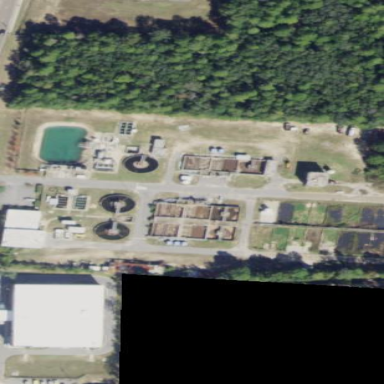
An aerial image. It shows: Wastewater plant.